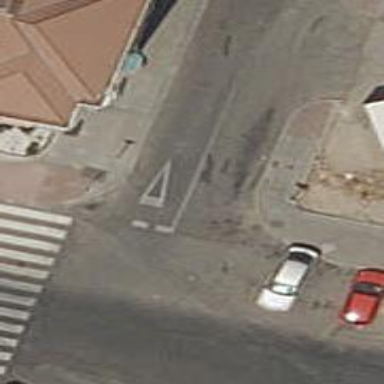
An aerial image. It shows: Marked road crossing.